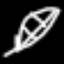
Label: leaf